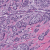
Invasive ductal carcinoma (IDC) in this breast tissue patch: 1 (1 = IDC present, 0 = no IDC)